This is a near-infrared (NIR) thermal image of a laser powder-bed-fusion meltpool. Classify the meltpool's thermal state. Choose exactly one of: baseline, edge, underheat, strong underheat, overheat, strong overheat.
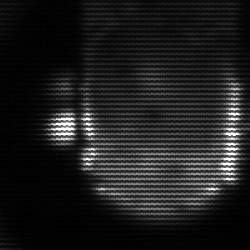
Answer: baseline